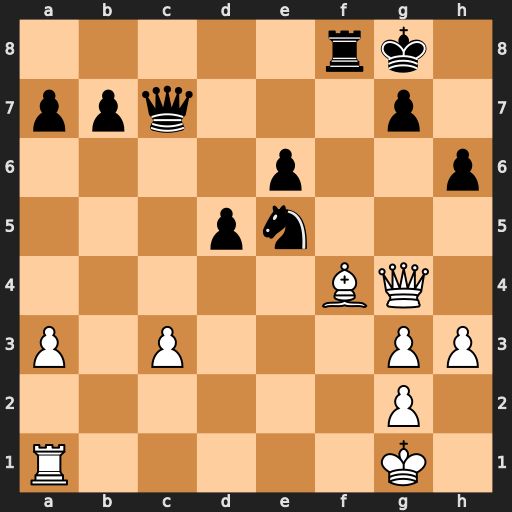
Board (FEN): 5rk1/ppq3p1/4p2p/3pn3/5BQ1/P1P3PP/6P1/R5K1
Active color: w
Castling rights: -
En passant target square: -
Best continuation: Qxe6+ Qf7 Qxe5